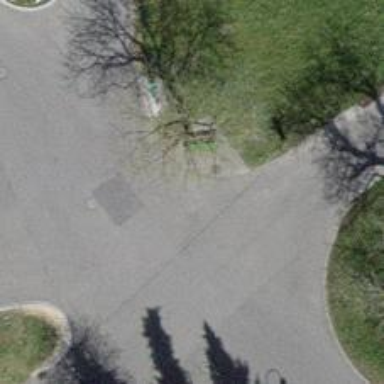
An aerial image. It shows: Bench for seating.